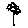
Label: flower